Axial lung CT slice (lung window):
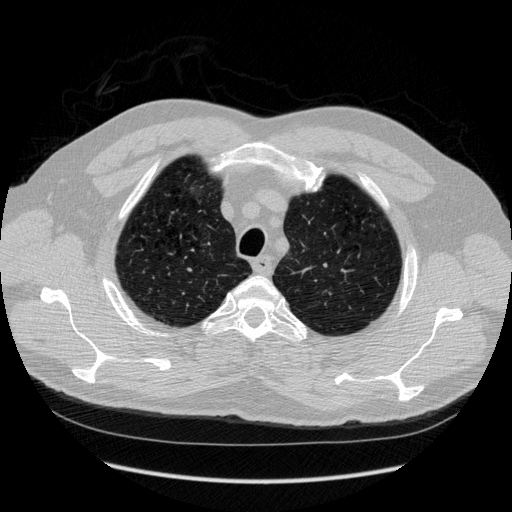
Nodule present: no